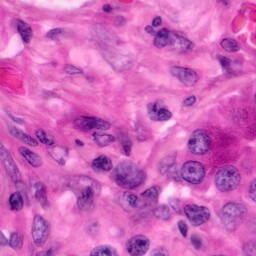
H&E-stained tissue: Pancreatic